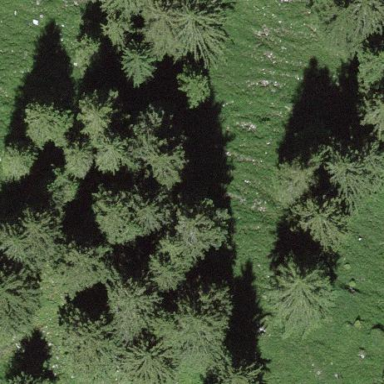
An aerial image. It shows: Forest area.